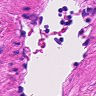
Metastatic tissue present: no